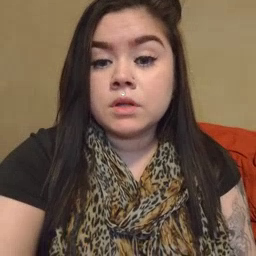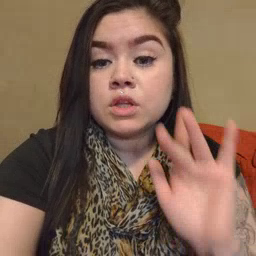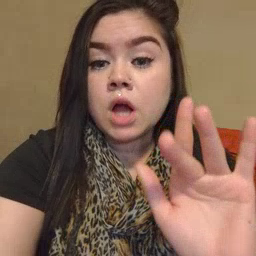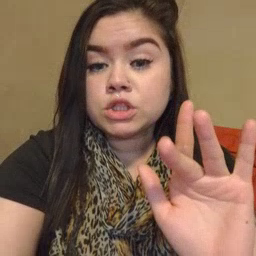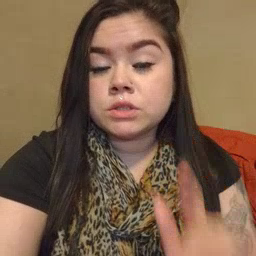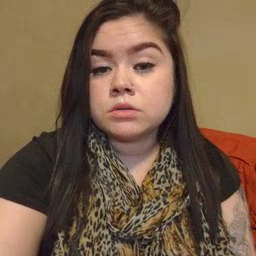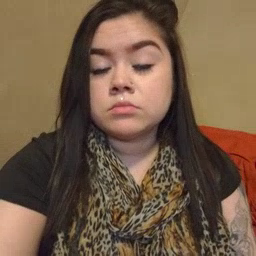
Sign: touch